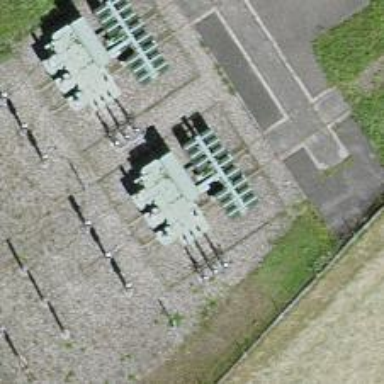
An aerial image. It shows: Distribution transformer for power distribution.